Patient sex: M
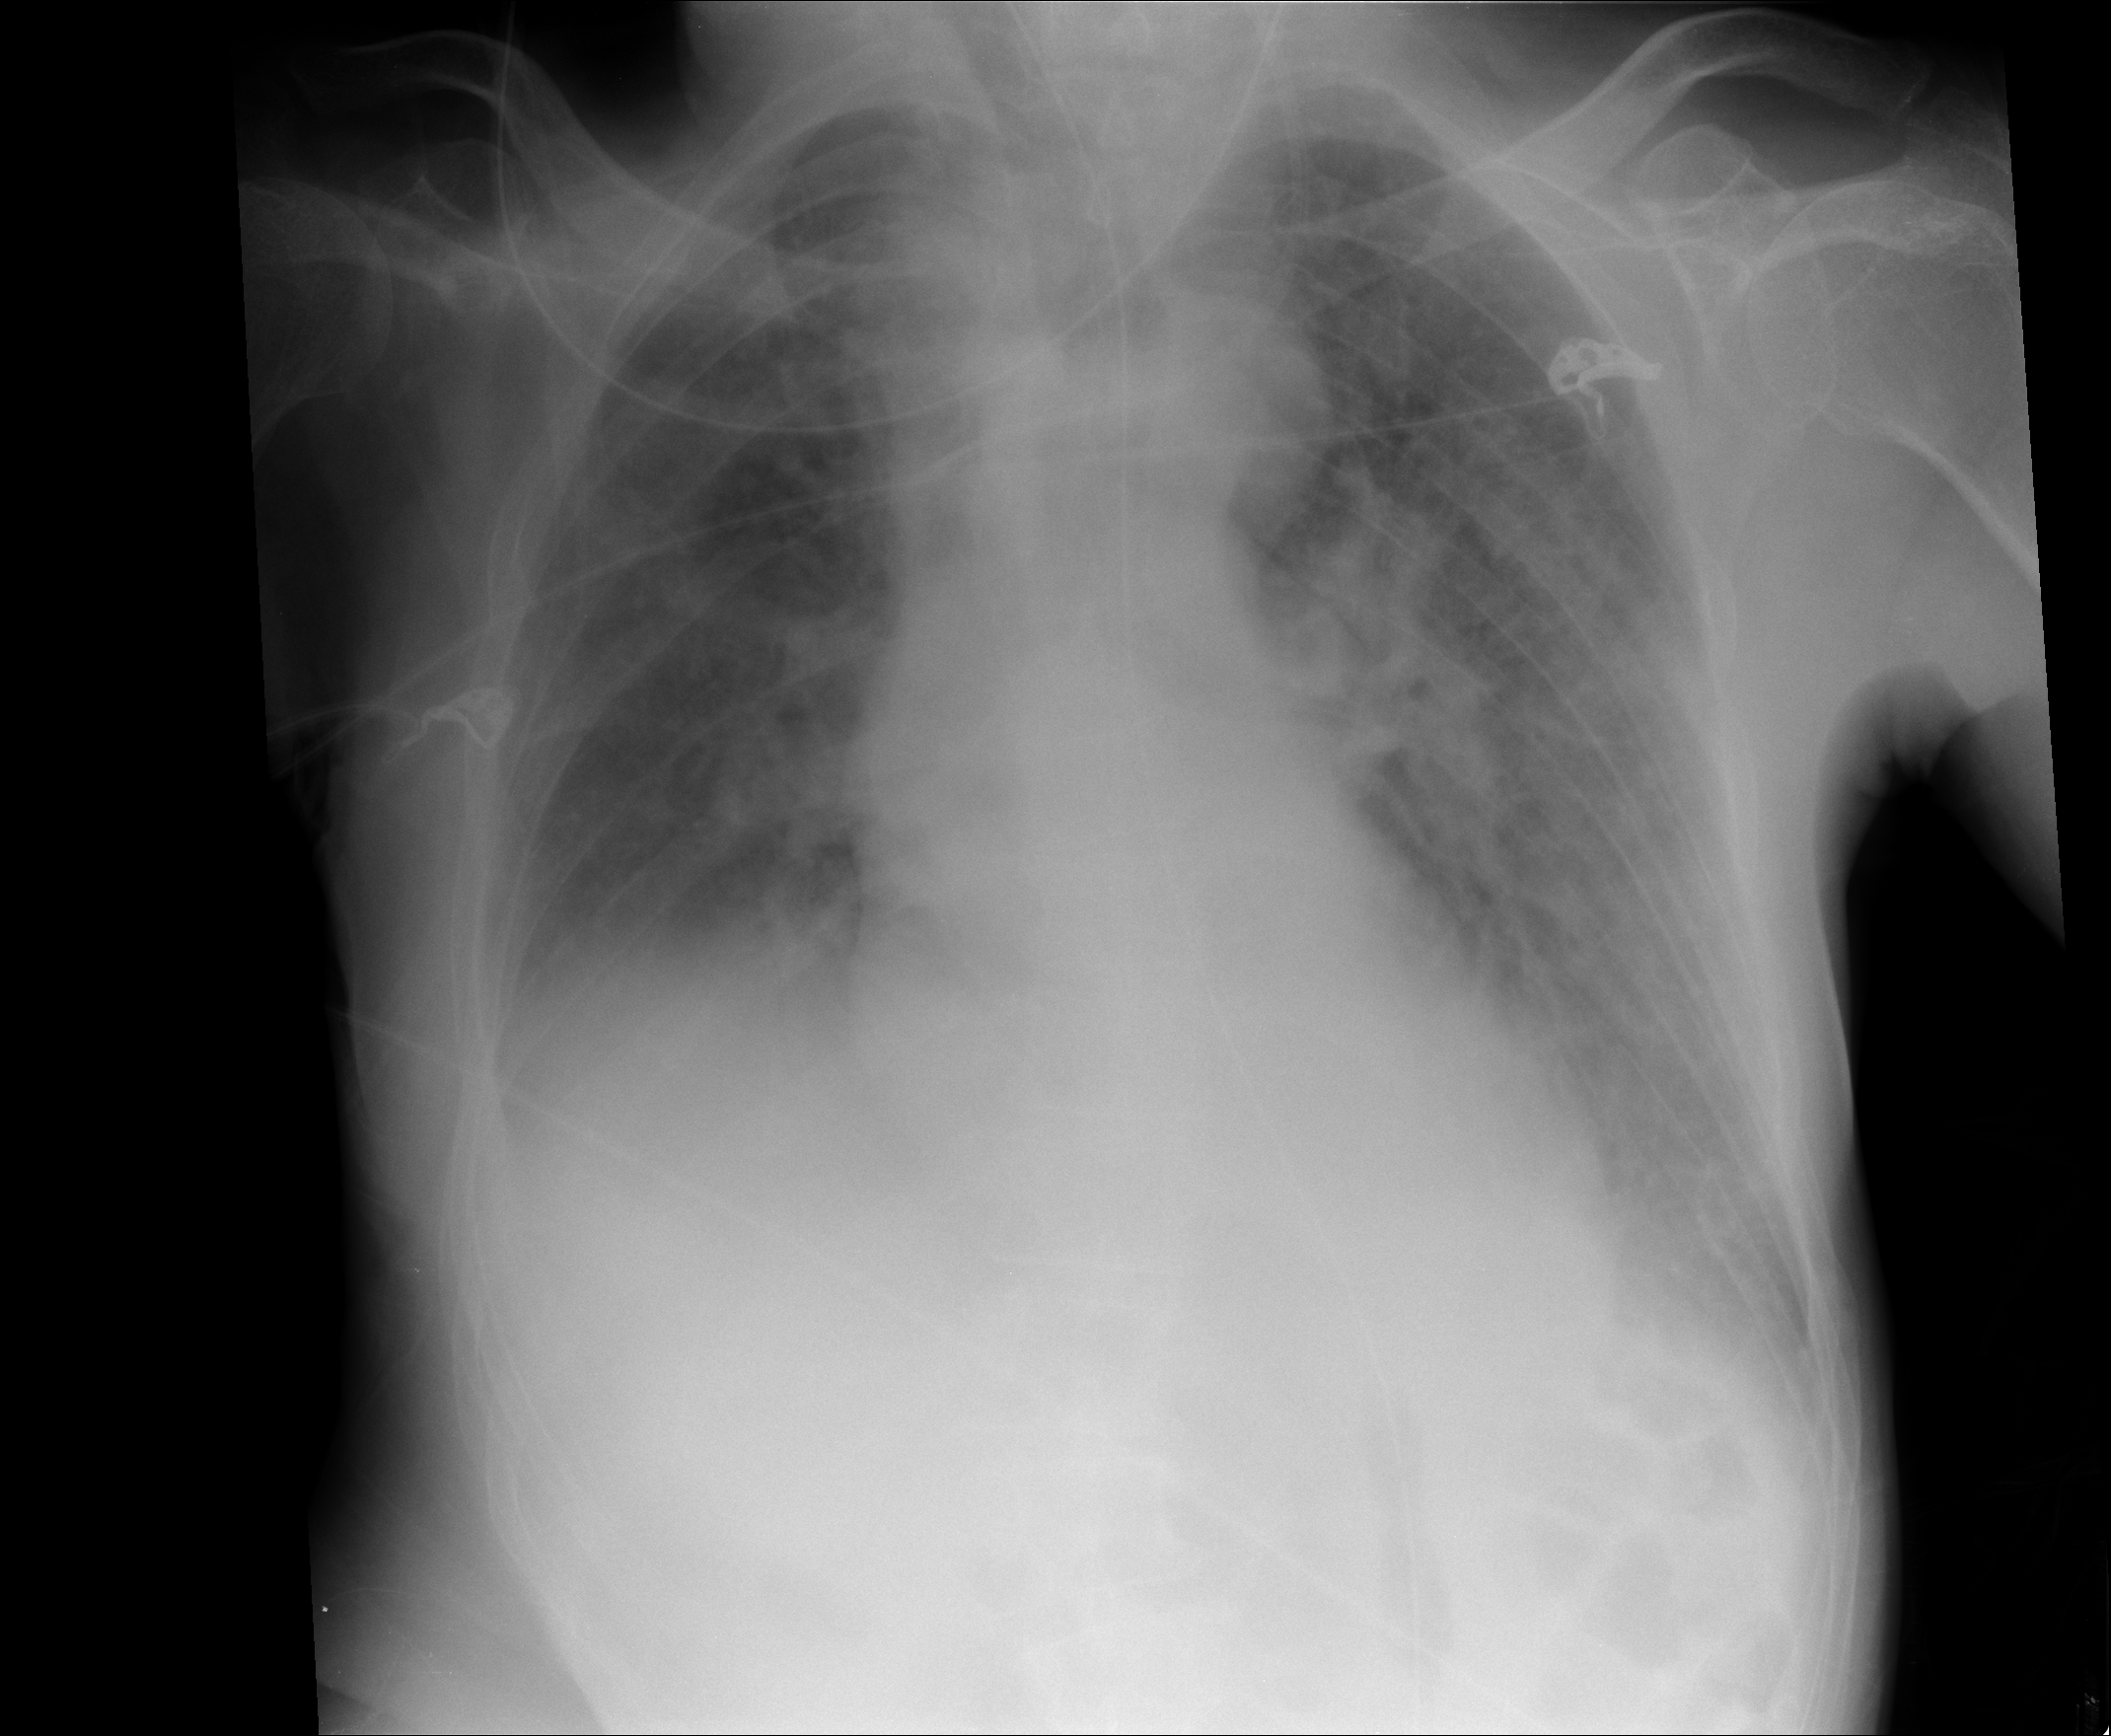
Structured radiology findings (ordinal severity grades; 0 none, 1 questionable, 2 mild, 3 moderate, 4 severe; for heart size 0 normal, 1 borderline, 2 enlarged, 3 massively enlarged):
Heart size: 0
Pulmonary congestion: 3
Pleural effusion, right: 3
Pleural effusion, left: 2
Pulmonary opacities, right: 2
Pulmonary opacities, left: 0
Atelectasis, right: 2
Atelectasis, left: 2